Interaction volume radius: 5 \u00c5
Interaction volume height: 10 \u00c5
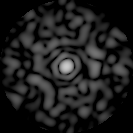
Disorder parameter: 0.8392